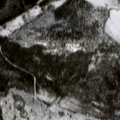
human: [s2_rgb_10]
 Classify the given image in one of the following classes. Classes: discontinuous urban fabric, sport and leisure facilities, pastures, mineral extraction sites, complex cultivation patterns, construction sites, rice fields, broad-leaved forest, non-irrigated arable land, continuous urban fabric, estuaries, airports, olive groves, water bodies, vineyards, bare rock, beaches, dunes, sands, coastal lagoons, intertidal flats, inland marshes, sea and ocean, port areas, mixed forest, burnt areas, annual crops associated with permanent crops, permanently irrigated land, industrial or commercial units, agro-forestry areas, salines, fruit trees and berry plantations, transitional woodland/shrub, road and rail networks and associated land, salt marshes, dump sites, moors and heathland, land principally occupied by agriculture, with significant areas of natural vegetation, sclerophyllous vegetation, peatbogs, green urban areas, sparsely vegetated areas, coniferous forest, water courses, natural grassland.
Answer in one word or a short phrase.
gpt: coniferous forest, transitional woodland/shrub, peatbogs